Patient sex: M
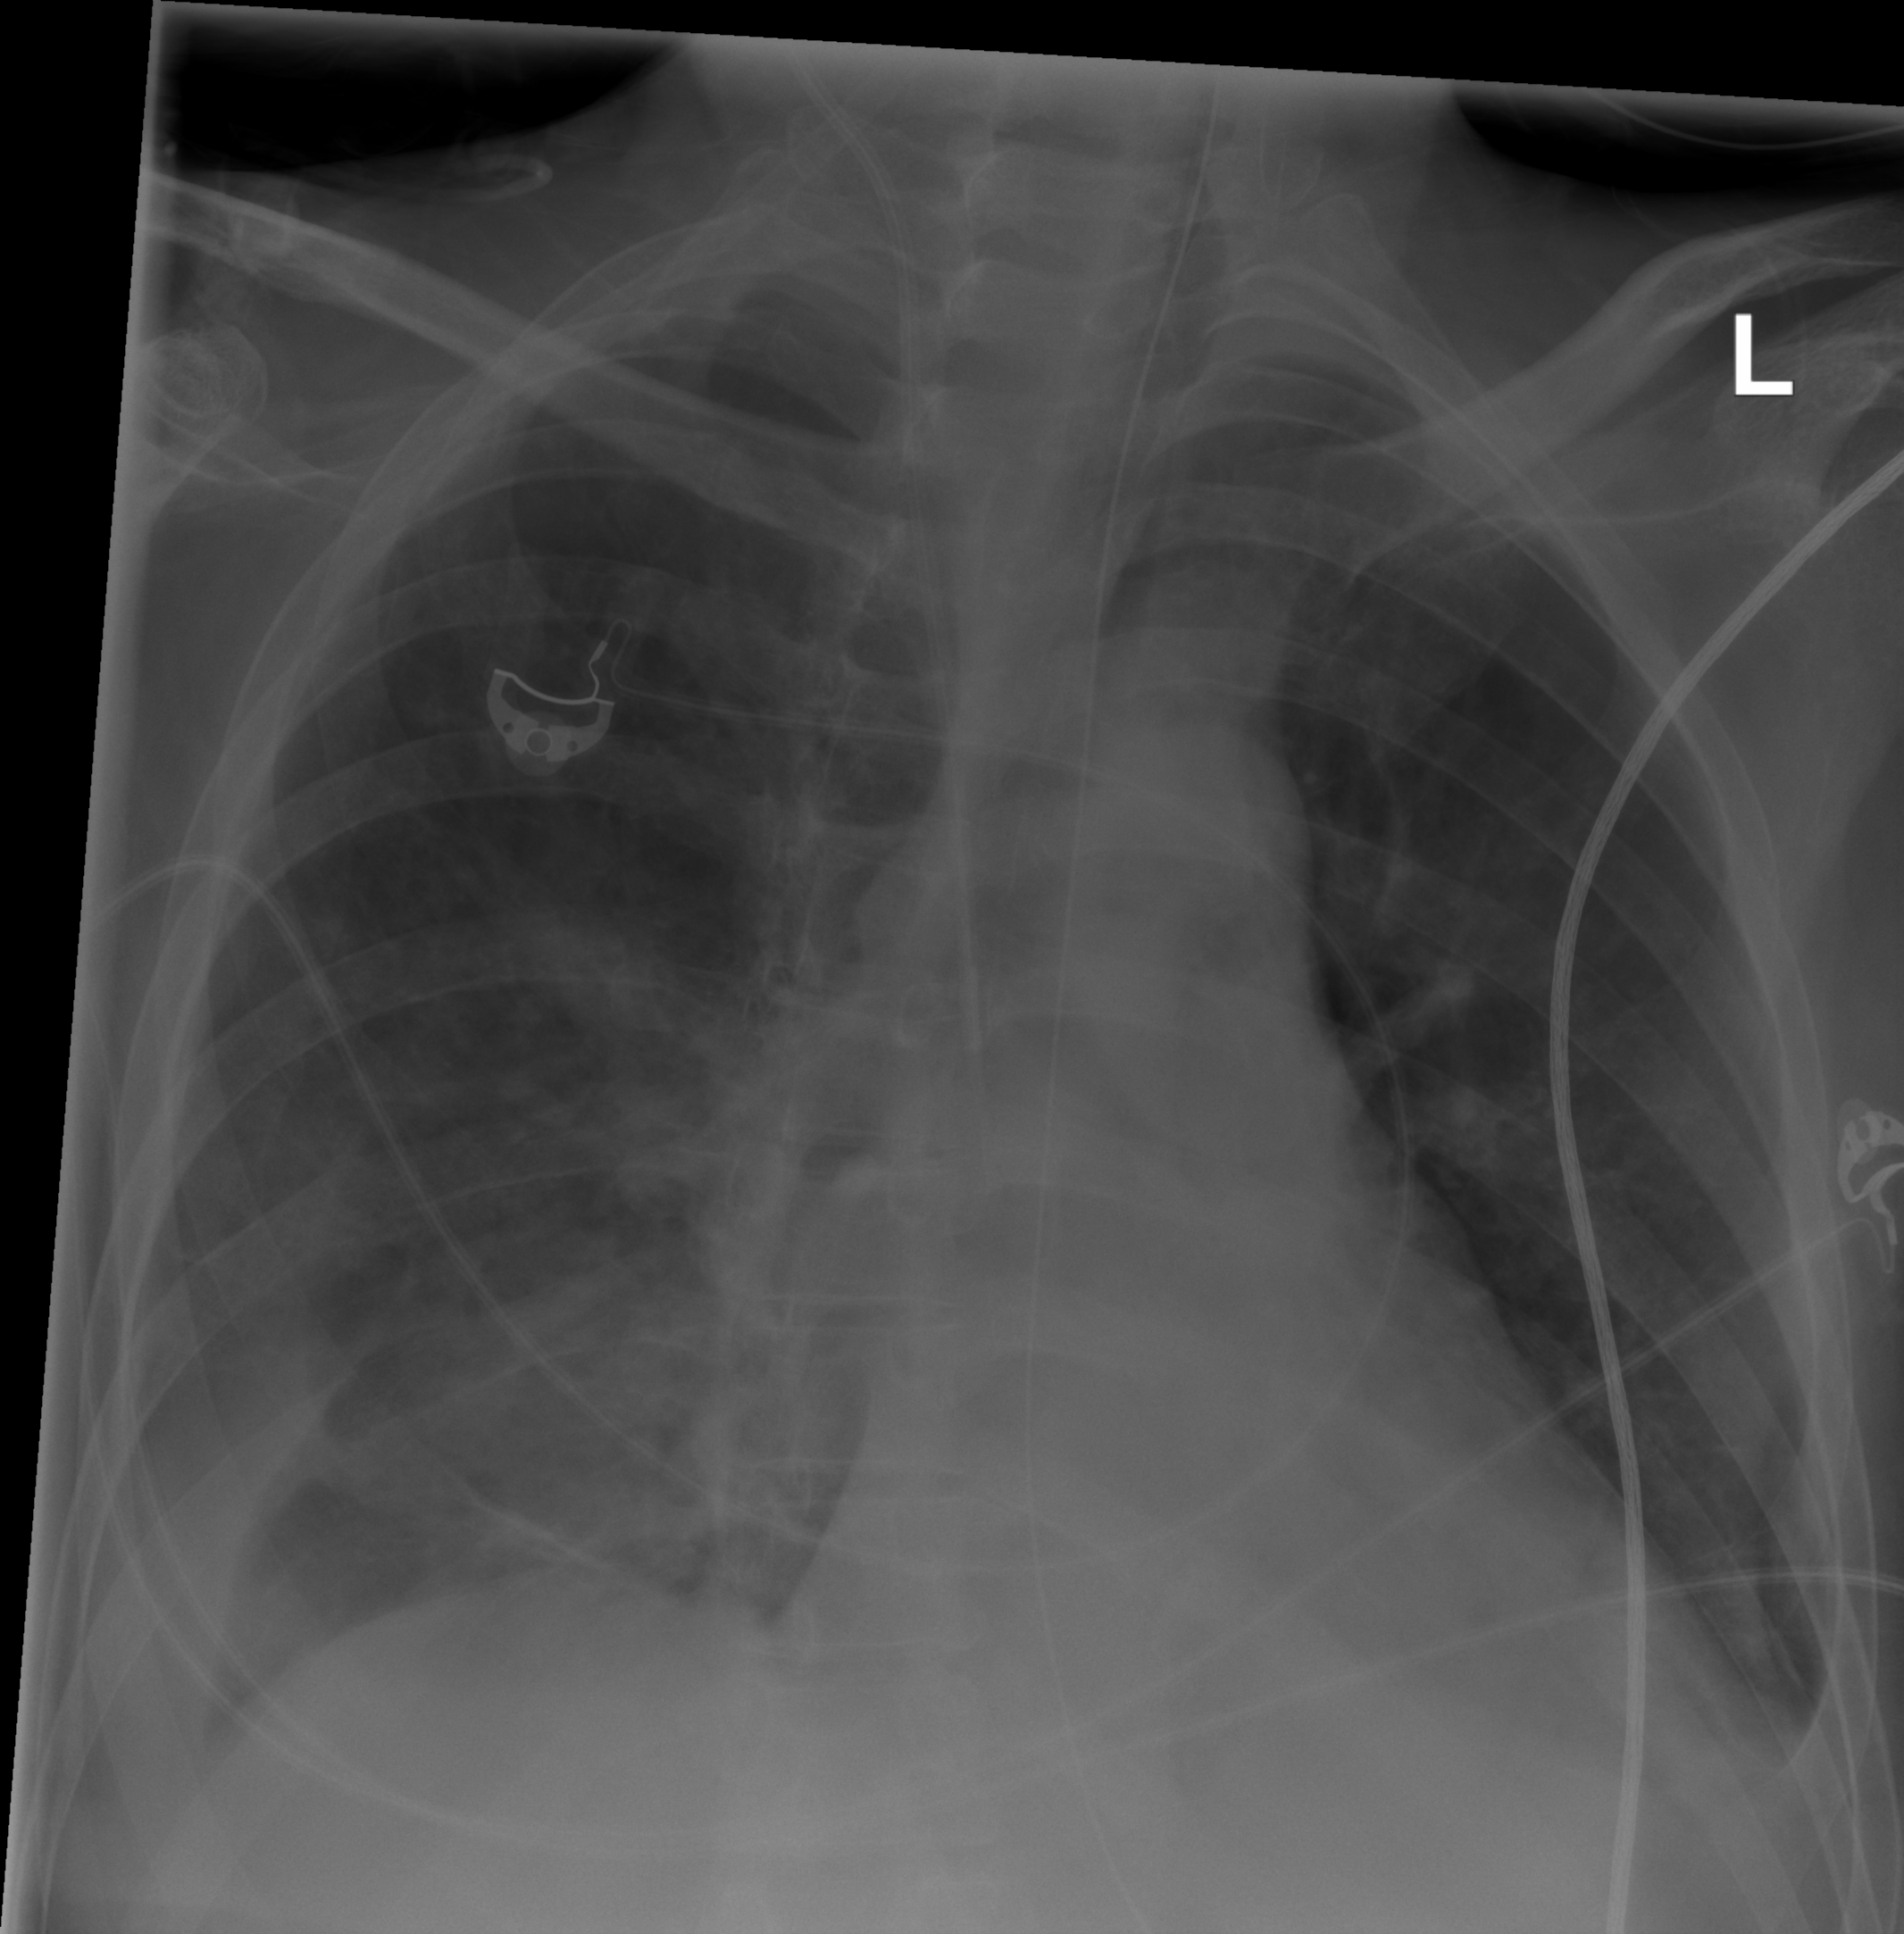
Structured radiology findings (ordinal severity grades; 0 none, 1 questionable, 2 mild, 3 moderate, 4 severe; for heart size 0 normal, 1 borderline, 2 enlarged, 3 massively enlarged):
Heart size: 0
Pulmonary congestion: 0
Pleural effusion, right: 2
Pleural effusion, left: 2
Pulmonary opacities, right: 1
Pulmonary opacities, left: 0
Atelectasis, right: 2
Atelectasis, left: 2